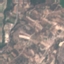
Land use / land cover: PermanentCrop